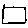
Label: square